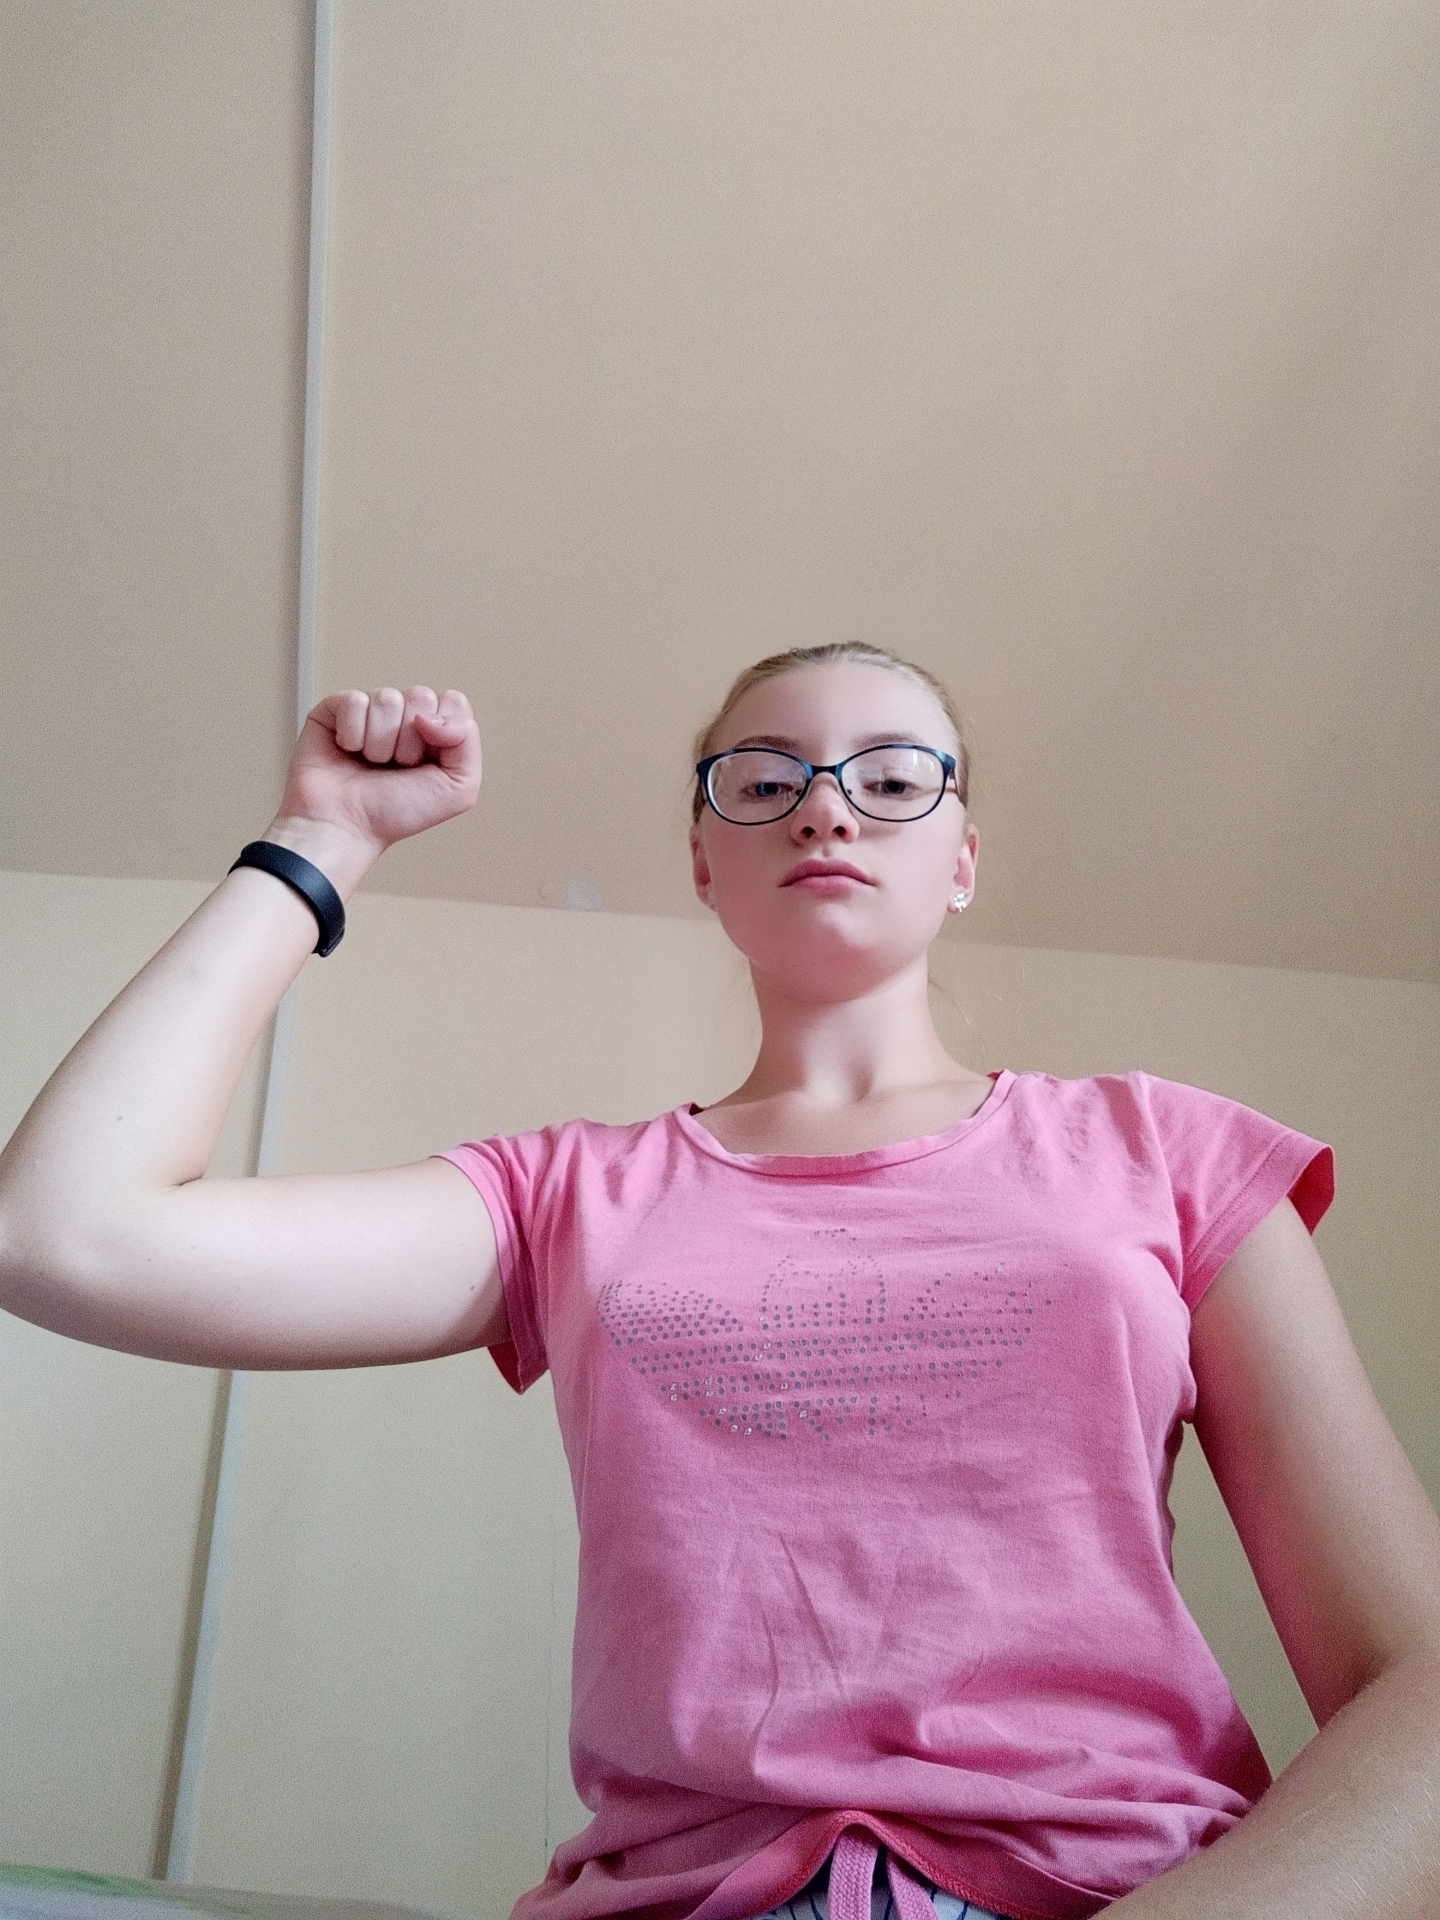
Label: clear